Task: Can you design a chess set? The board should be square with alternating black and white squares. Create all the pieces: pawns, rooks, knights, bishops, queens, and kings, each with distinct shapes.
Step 783:
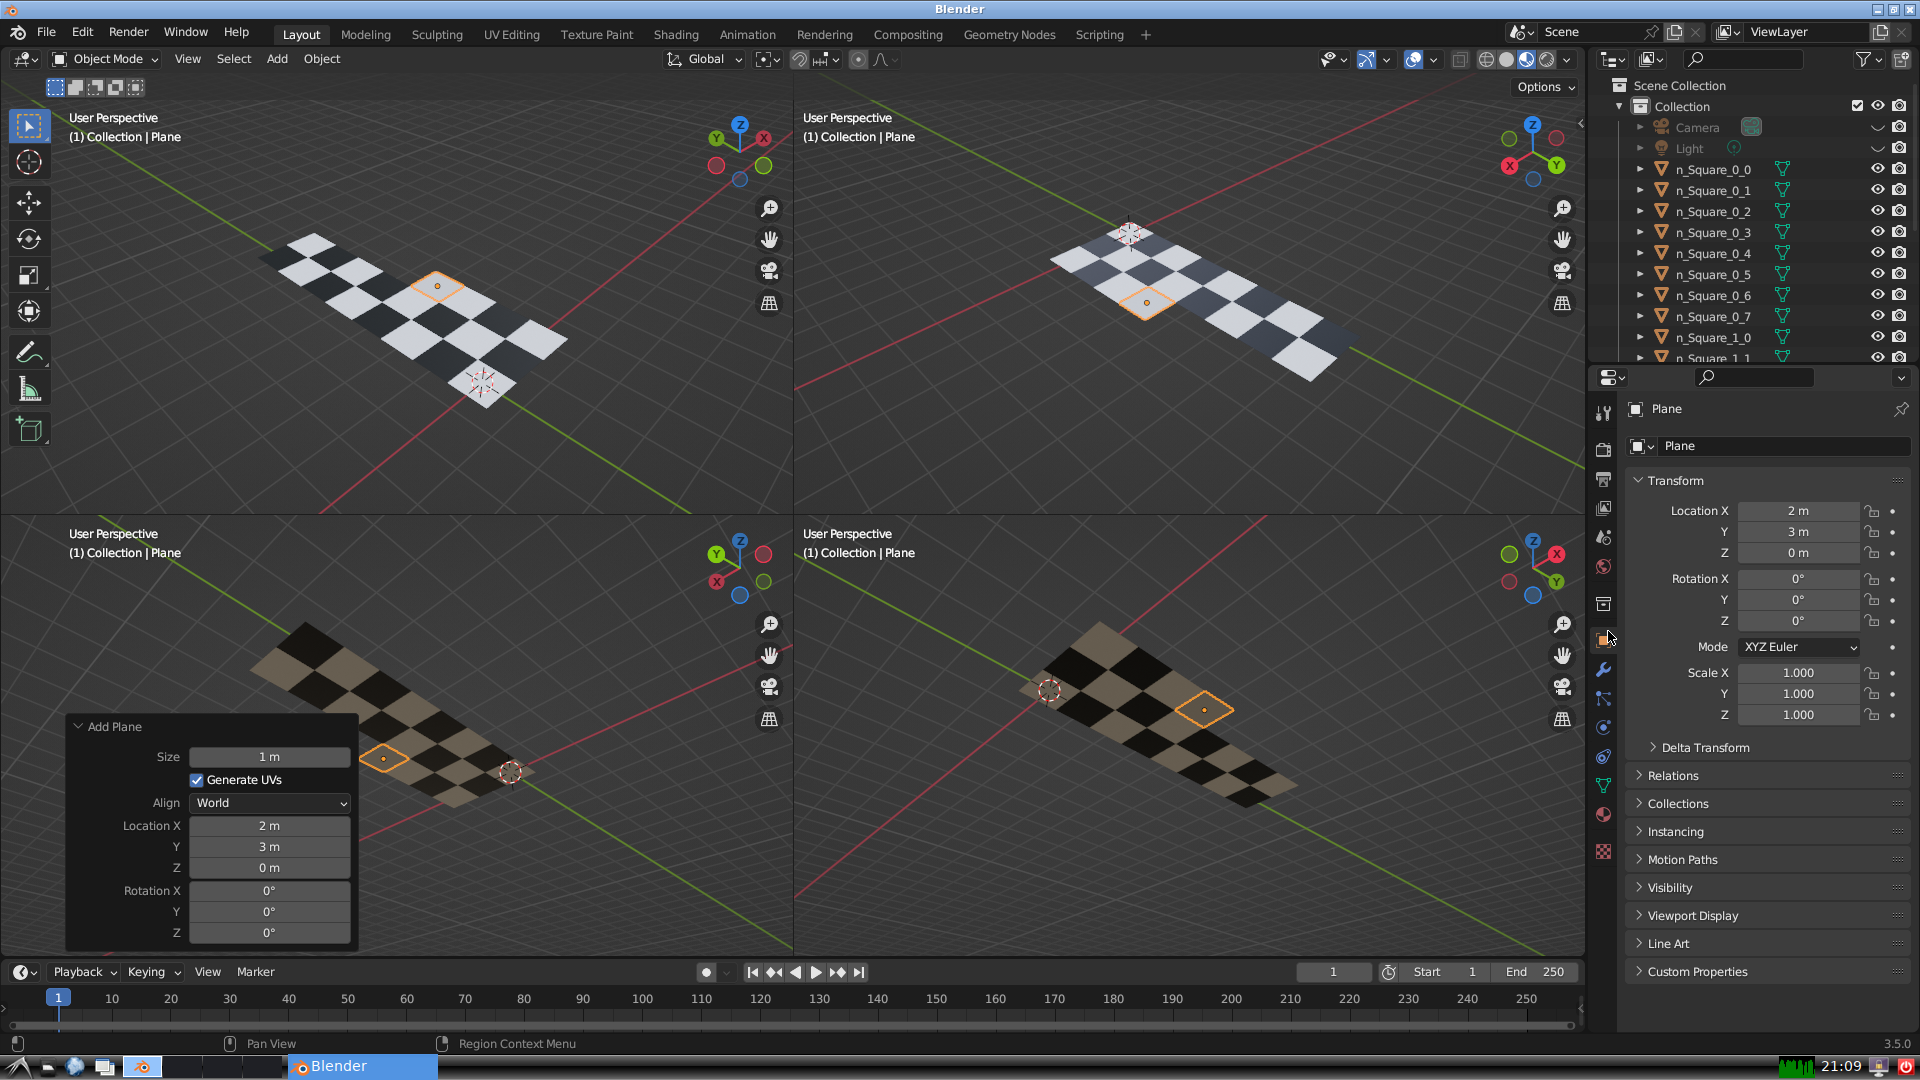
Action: {"mouse_move": [1732, 445]}